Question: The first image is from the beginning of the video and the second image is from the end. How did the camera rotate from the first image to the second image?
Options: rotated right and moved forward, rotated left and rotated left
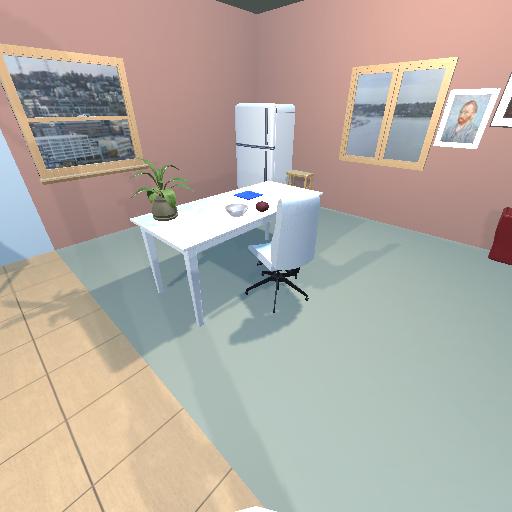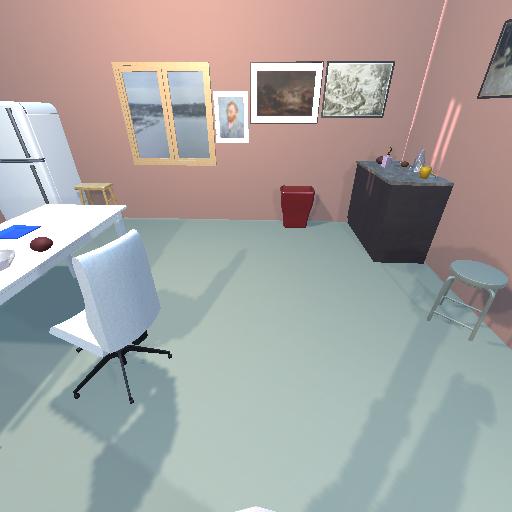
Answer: rotated right and moved forward